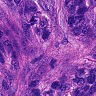
Metastatic tissue present: yes